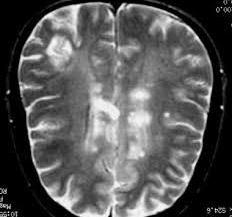
Label: notumor